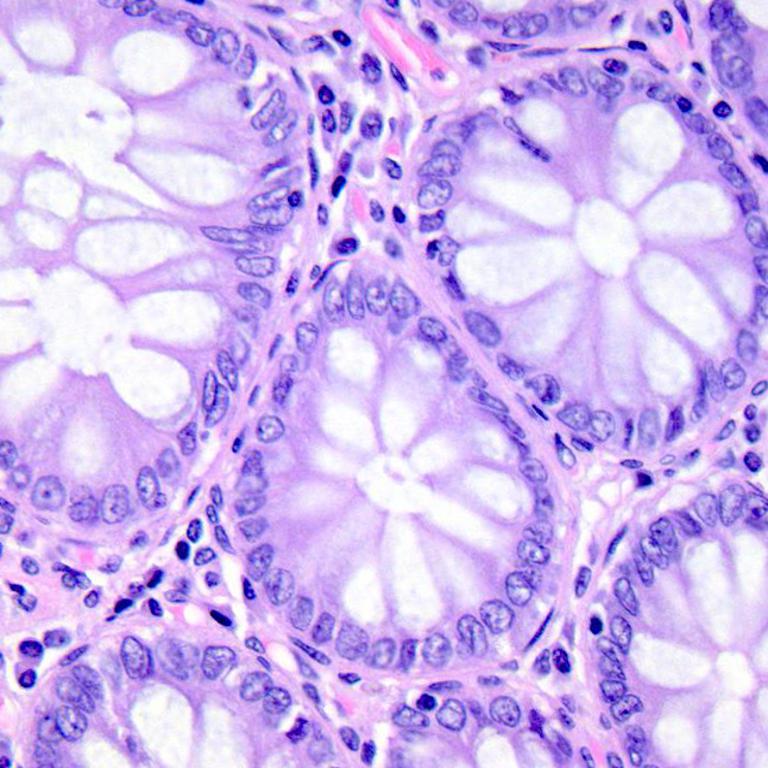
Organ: colon
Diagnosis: benign